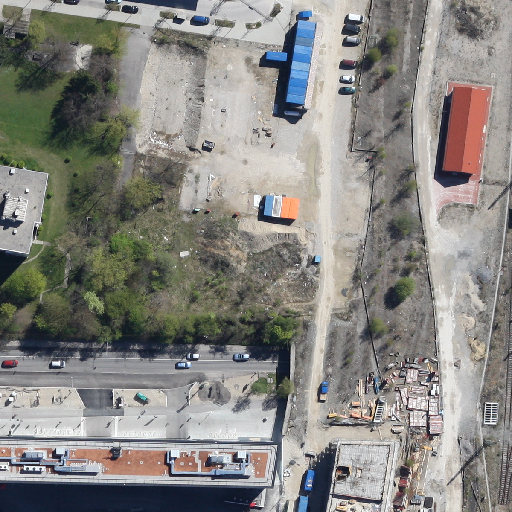
Referring expression: sidewalk